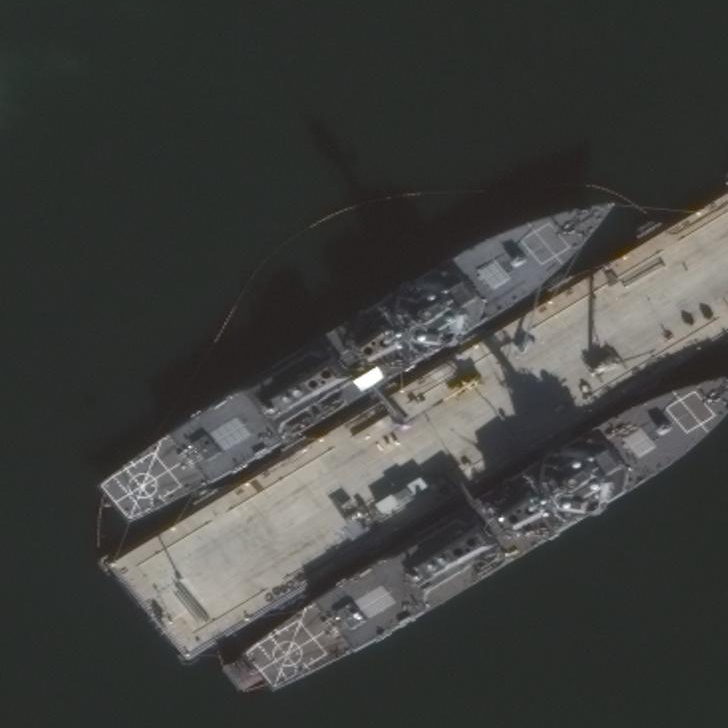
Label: destroyer